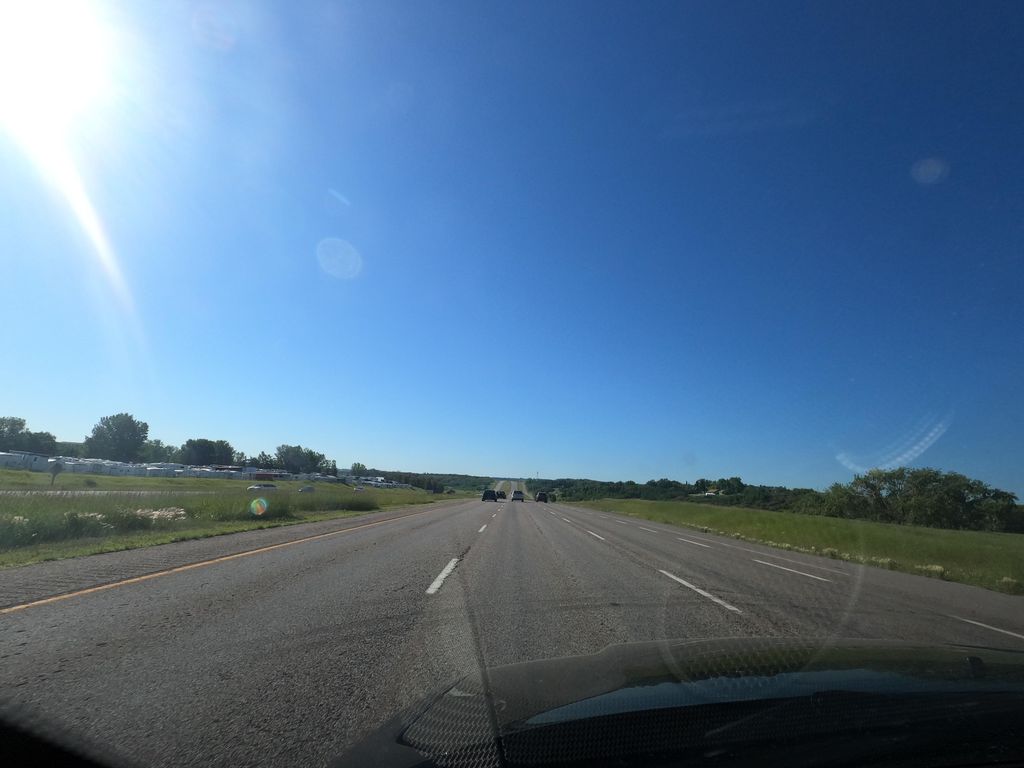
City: calgary